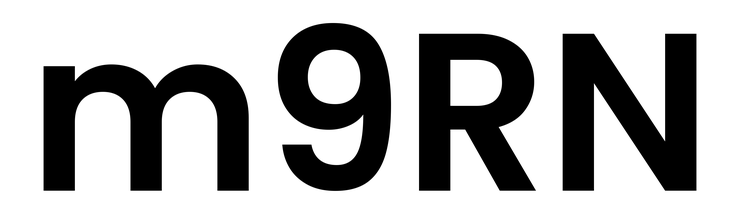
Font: Poppins-SemiBold